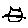
Label: cat